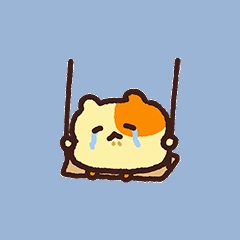
Label: others